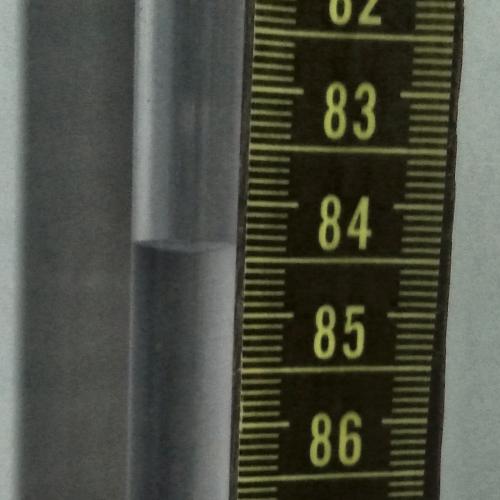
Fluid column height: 84.4 cm